Interaction volume radius: 5 \u00c5
Interaction volume height: 10 \u00c5
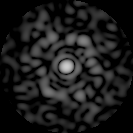
Disorder parameter: 0.7702